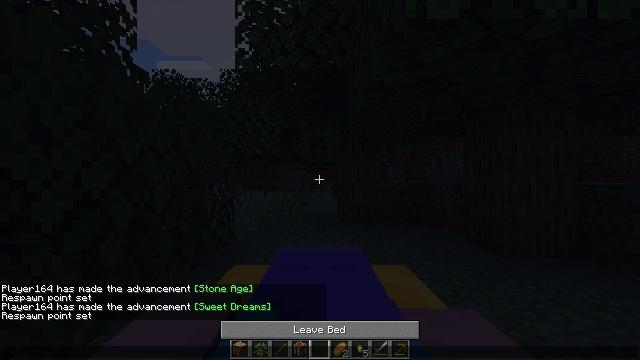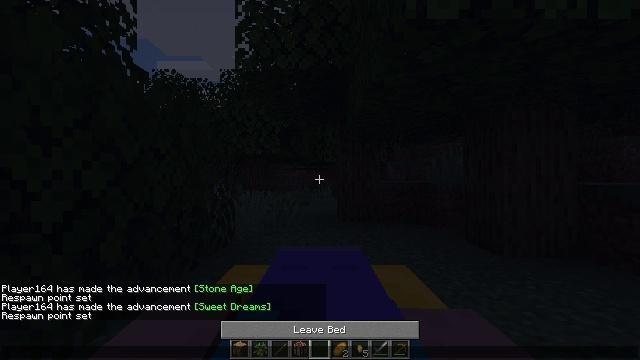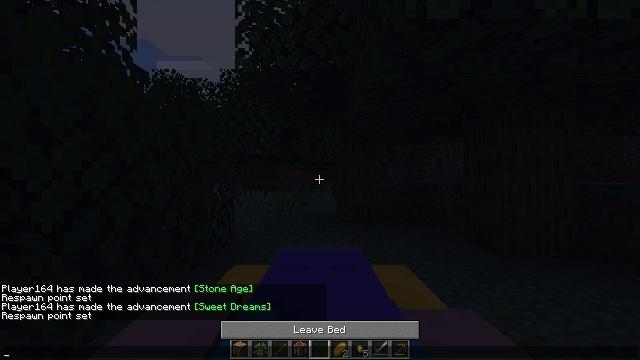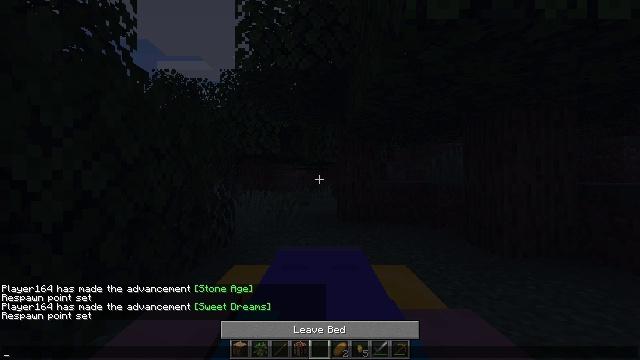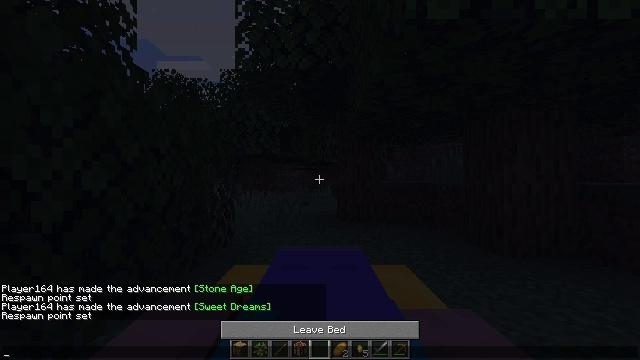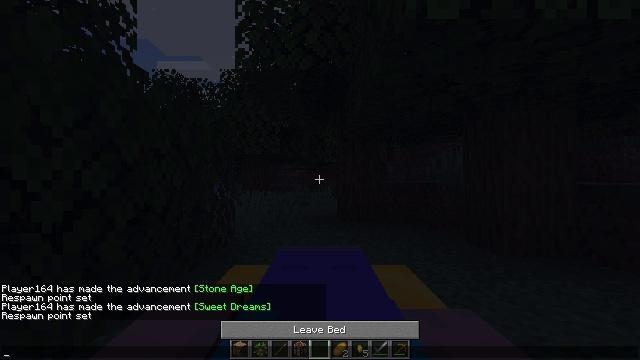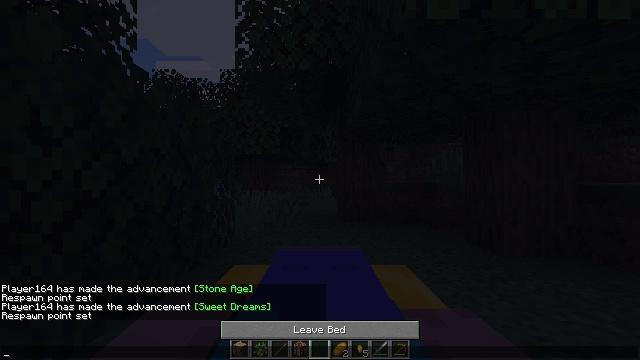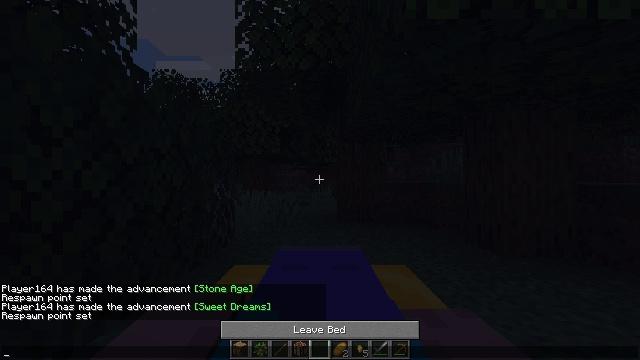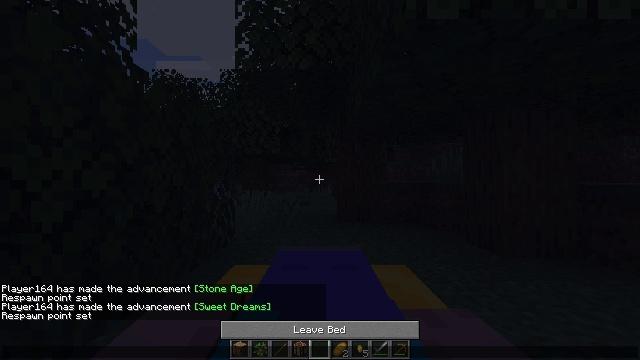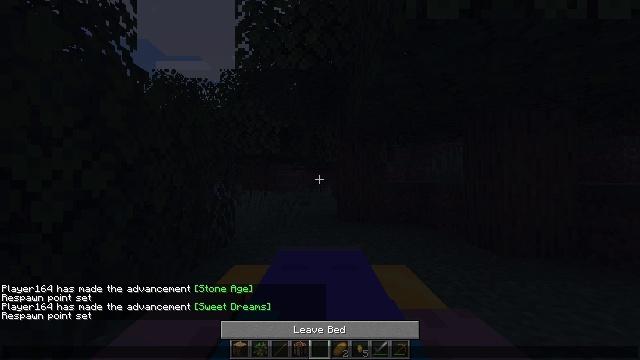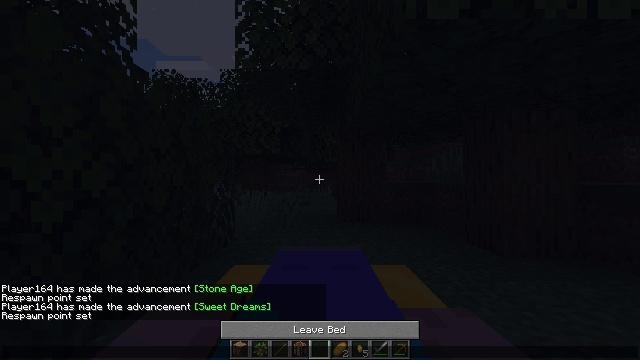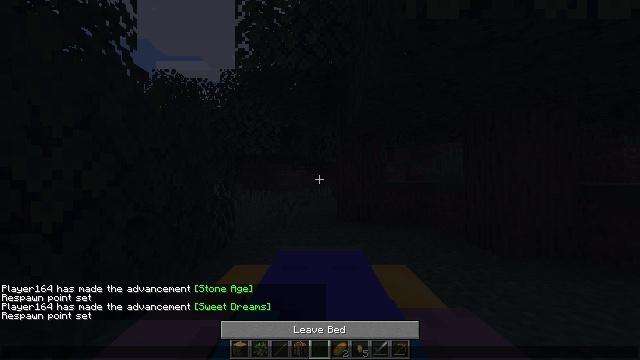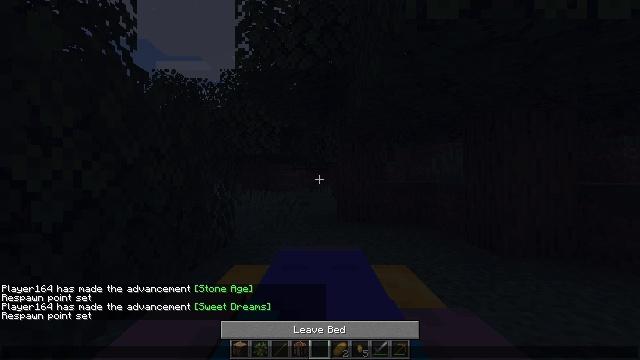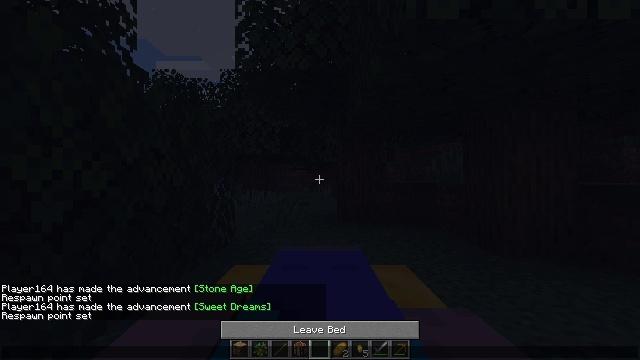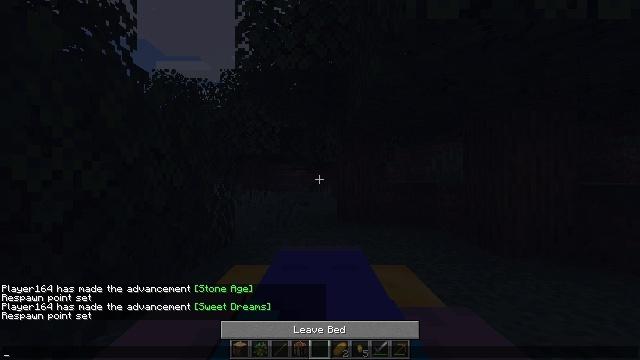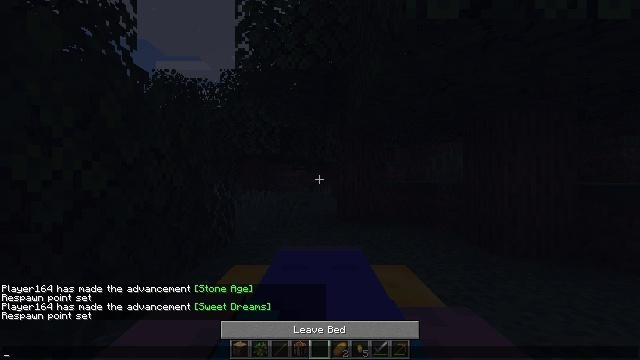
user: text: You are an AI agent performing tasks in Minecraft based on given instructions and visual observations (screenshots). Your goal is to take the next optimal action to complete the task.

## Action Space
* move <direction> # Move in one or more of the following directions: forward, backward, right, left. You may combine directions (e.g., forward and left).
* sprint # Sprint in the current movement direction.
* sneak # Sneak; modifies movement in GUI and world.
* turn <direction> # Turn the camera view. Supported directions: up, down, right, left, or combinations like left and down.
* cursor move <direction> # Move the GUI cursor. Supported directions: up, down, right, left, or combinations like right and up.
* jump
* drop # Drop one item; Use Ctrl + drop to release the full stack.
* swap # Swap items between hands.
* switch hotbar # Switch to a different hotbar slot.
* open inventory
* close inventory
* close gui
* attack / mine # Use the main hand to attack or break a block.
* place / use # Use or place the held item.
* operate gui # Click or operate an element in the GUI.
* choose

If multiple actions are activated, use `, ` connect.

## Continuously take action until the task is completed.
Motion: motion action
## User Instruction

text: Break the yellow bed.
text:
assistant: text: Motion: no_op
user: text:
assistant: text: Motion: no_op
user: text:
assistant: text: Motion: no_op
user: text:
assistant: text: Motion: no_op
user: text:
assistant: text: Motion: no_op
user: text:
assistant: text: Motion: no_op
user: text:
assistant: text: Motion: no_op
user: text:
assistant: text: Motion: no_op
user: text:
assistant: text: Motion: no_op
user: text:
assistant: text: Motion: no_op
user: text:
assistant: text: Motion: no_op
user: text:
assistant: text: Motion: no_op
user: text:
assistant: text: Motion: no_op
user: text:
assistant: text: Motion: no_op
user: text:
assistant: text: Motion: no_op
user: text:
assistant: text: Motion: no_op
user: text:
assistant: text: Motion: no_op
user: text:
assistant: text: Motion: no_op
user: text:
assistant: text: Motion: no_op
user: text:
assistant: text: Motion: no_op
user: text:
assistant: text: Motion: no_op
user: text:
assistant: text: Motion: no_op
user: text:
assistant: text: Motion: no_op
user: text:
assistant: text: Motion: no_op
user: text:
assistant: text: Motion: no_op
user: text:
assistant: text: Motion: no_op
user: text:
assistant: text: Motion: no_op
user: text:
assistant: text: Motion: no_op
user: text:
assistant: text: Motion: no_op
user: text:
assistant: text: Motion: no_op